Question: I try to change the background of the statusBar like this

but any attempt fails and I do not know if I use well good method.
the constraint is that the navigationBar should be hidden and I can not do otherwise, and I do not know if it's because of ca that I can not change the background of the statusBar.
thank you
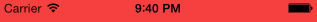
Answer: I'll take <URL> and adapt it for RubyMotion.
'''
if UIDevice.currentDevice.systemVersion.to_f >= 7.0
view = UIView.alloc.initWithFrame([[0, 0], [320, 20]])
view.backgroundColor = UIColor.colorWithRed(0/255.0, green:0/255.0, blue:0/255.0, alpha:1.0)
self.window.rootViewController.view.addSubview(view)
end
'''